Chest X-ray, AP view. Patient: 46 years old, sex M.
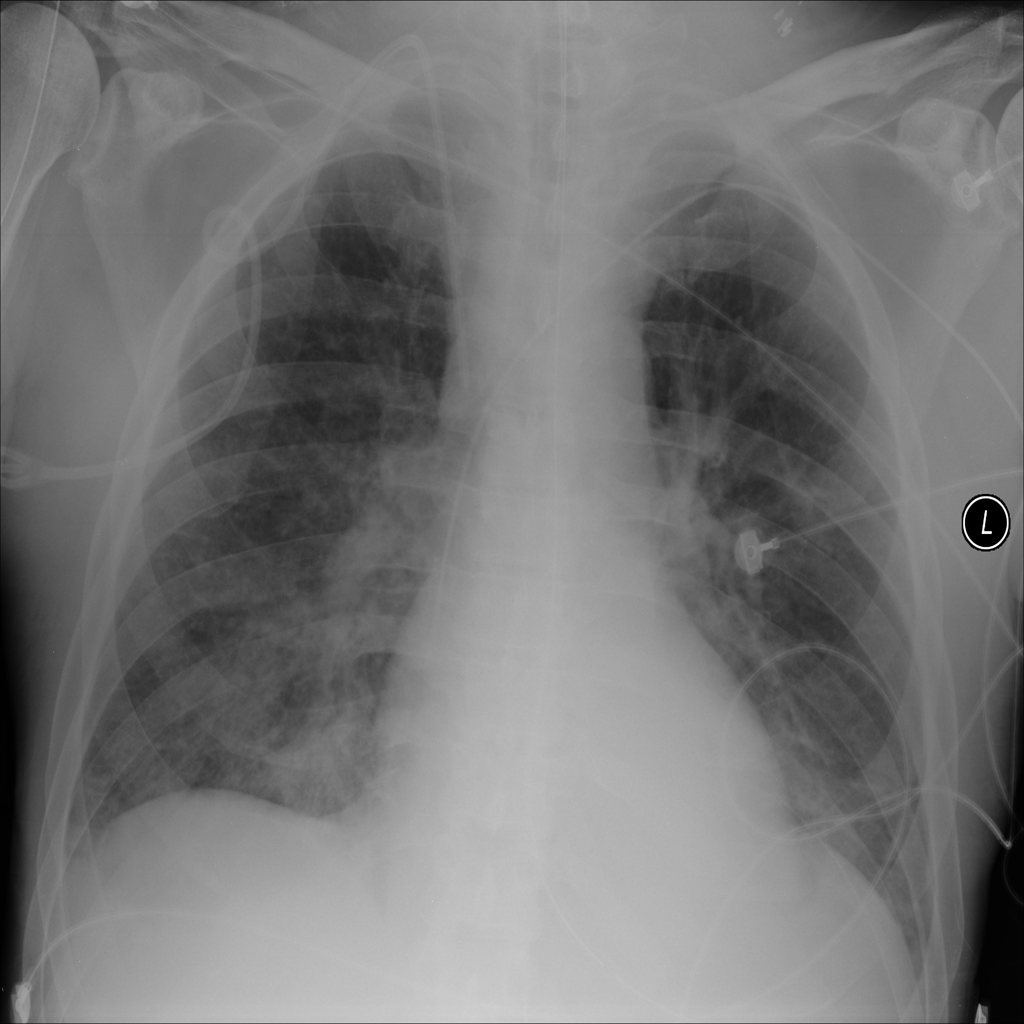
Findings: Consolidation